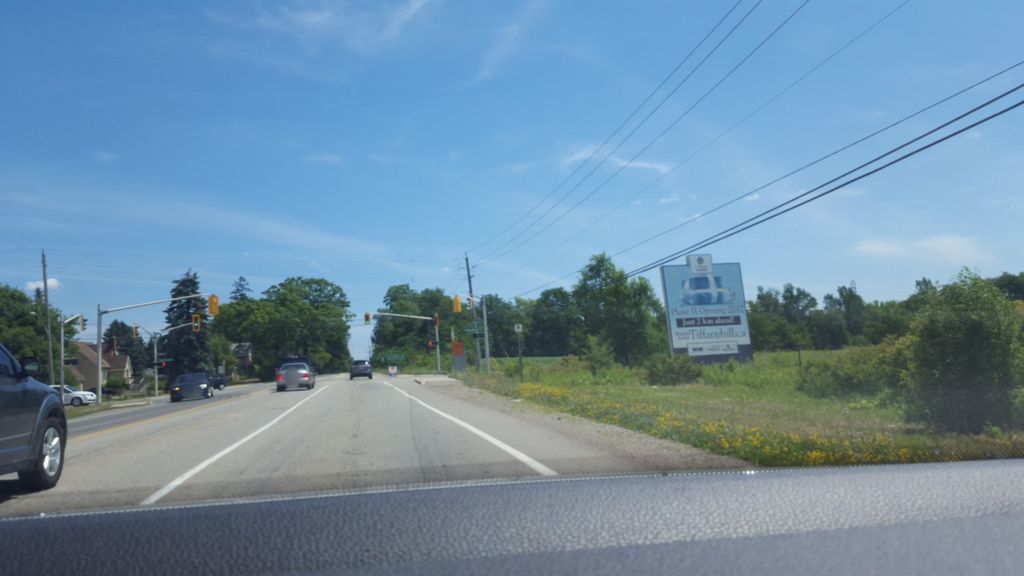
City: hamilton